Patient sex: F
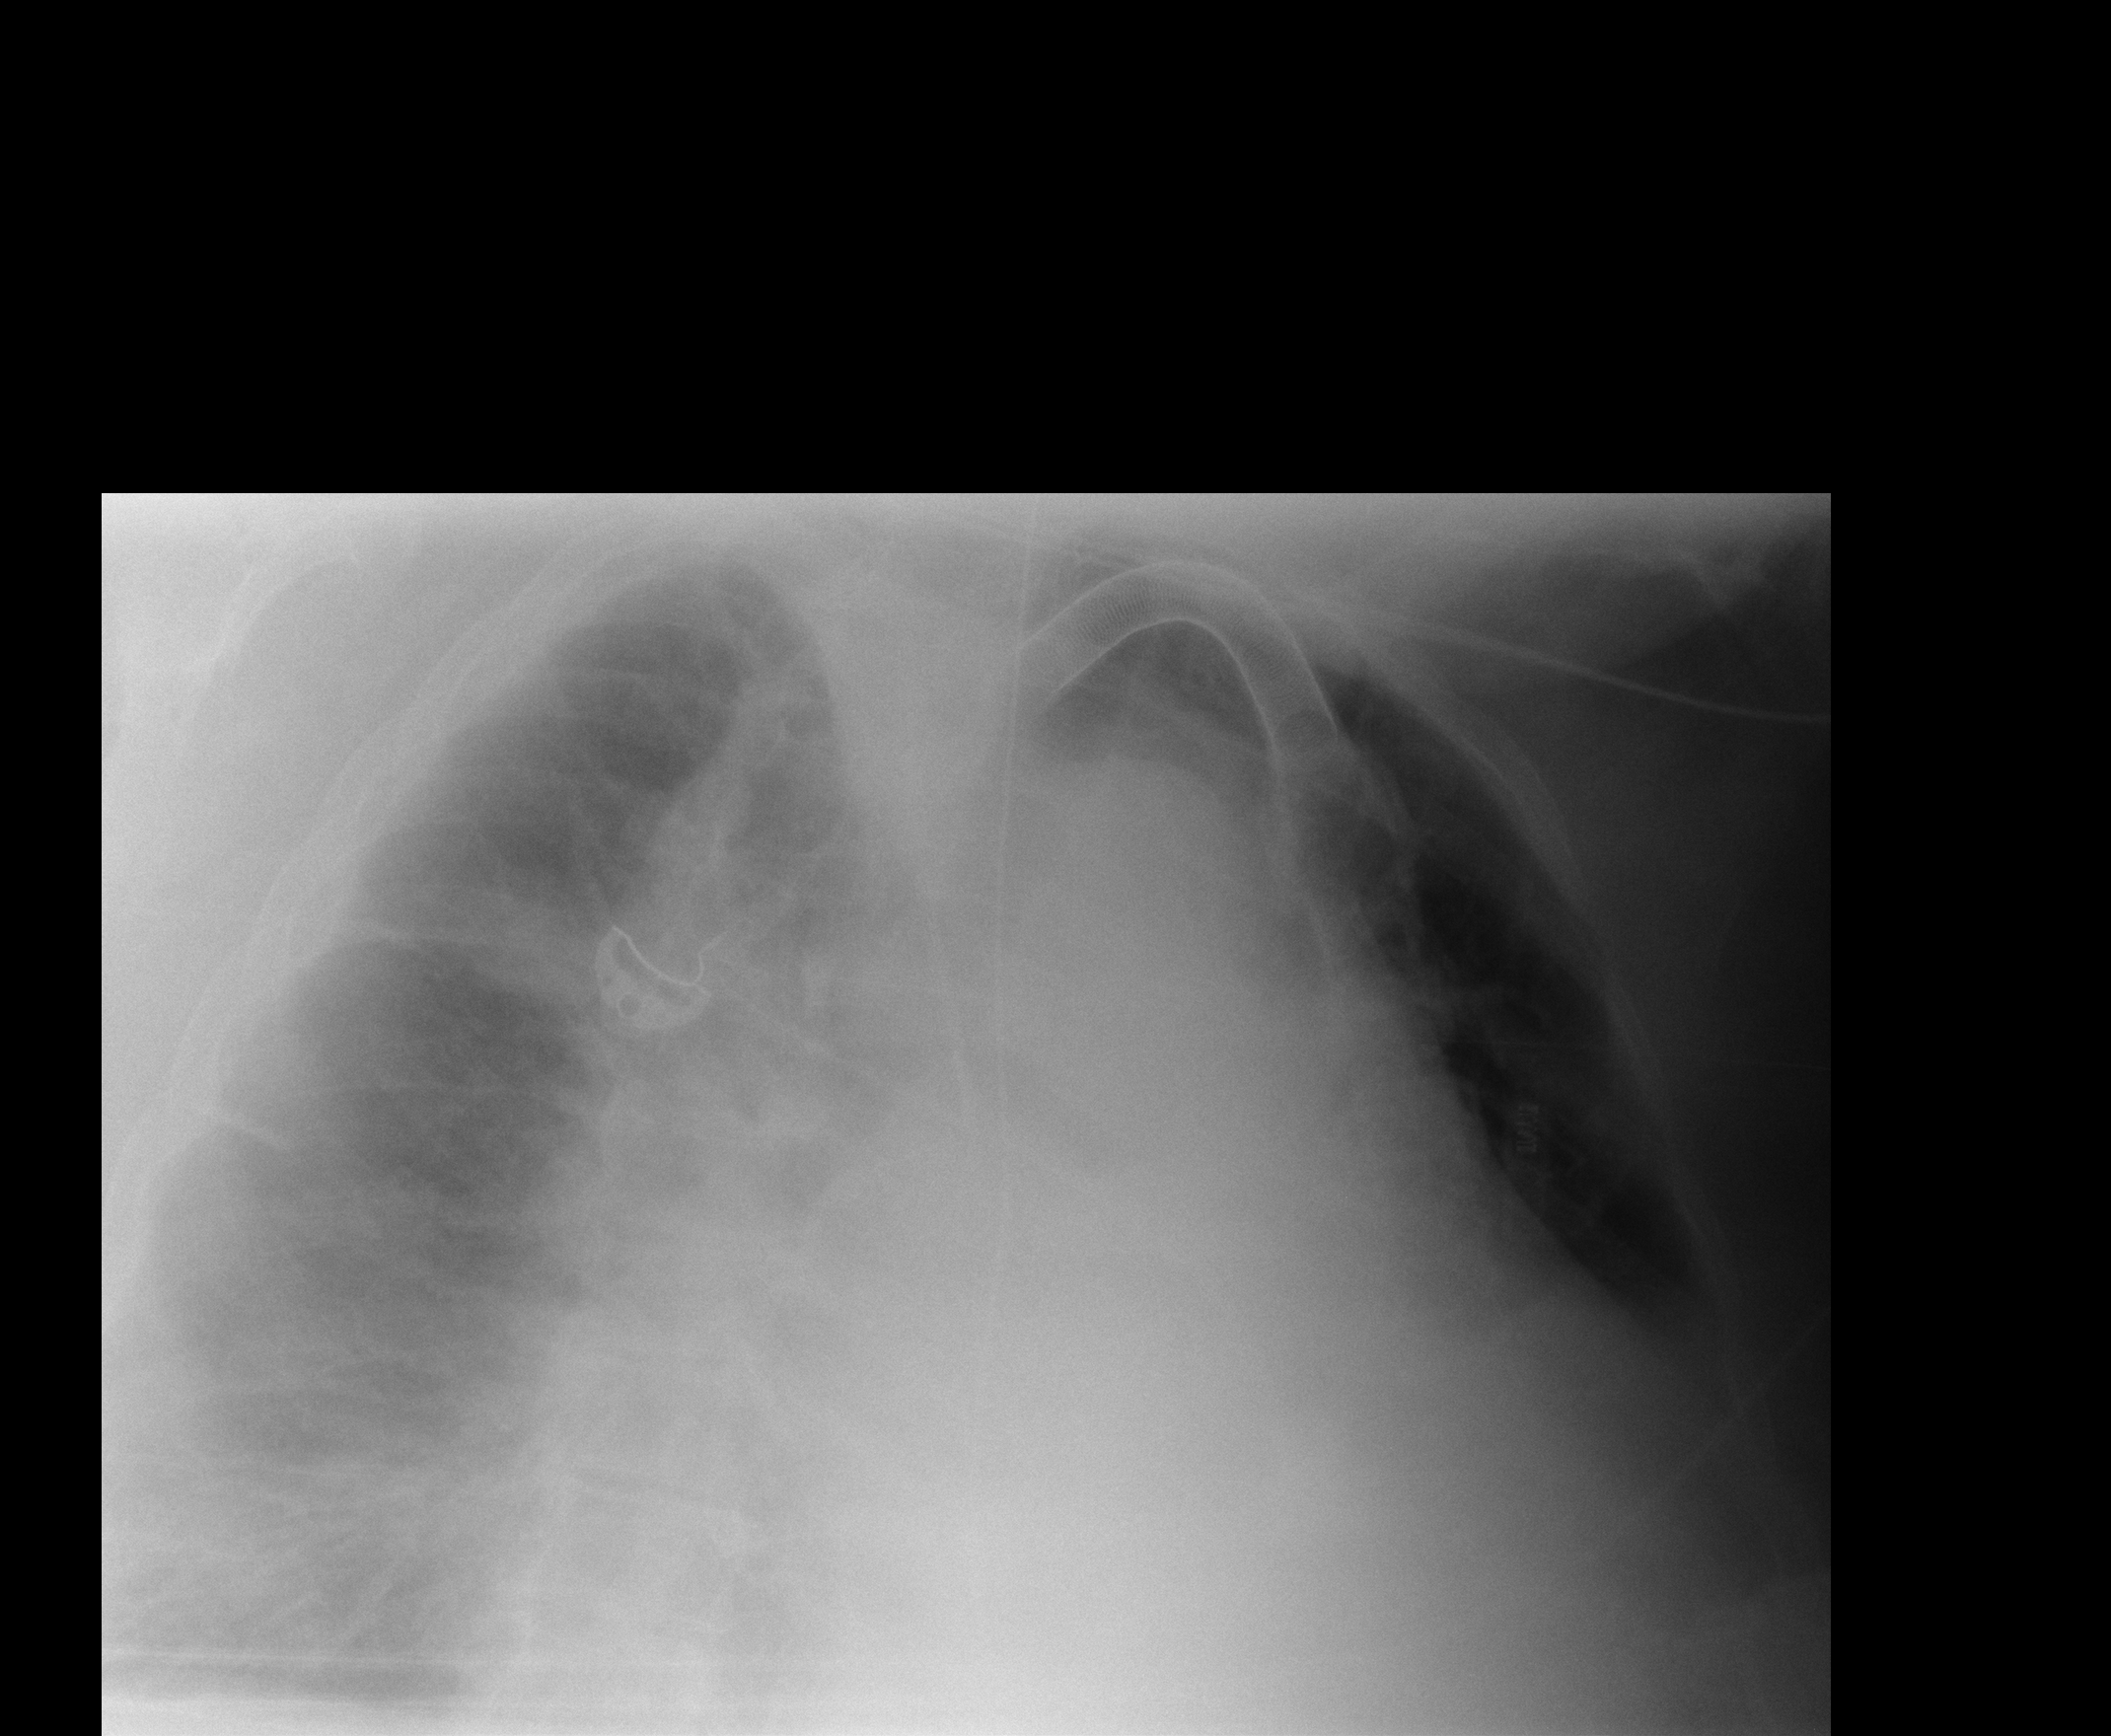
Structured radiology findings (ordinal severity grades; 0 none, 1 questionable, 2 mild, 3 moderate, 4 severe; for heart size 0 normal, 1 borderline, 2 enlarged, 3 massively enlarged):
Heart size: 2
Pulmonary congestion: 3
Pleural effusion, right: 2
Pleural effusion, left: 1
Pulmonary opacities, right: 2
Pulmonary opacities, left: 0
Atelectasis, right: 2
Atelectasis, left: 2